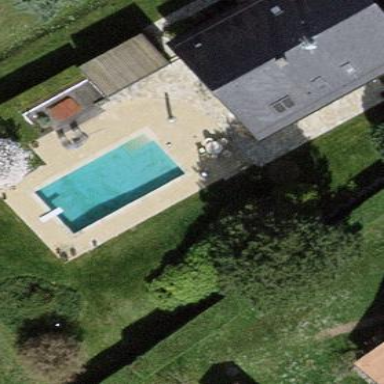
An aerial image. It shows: Swimming pool located in leisure land.